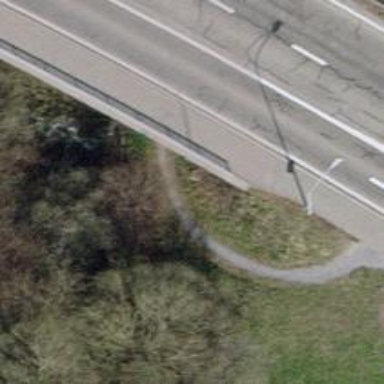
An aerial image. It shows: Path going through tunnel.